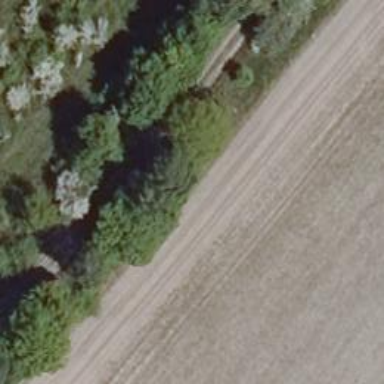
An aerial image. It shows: Row of trees in natural setting.